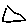
Label: triangle